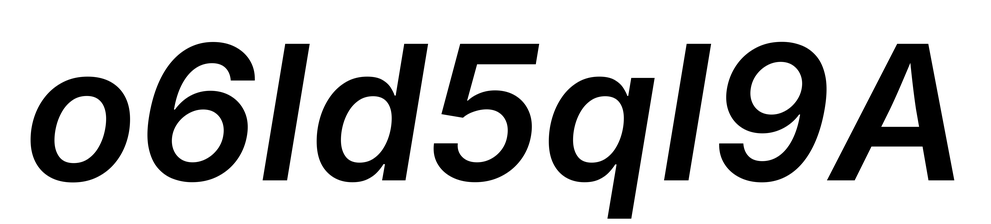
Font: Inter-Italic_SemiBold_Italic